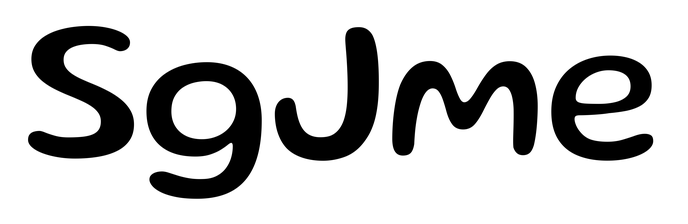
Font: Gluten_Regular